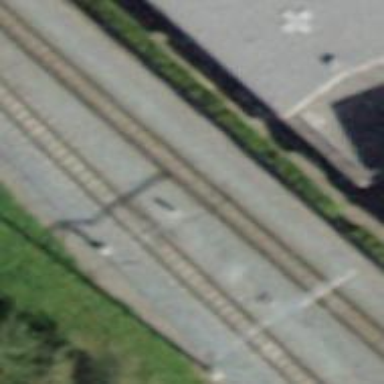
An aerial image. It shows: Railway signal.